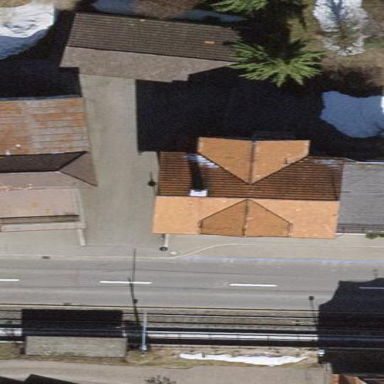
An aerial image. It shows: House that also functions as restaurant.